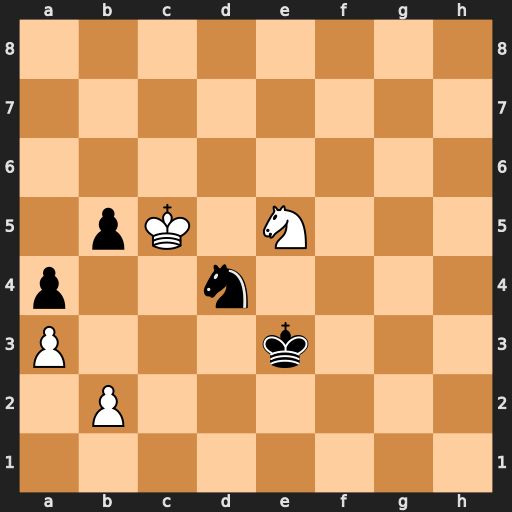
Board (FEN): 8/8/8/1pK1N3/p2n4/P3k3/1P6/8
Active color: w
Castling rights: -
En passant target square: -
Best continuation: Nc6 Nf5 Kxb5